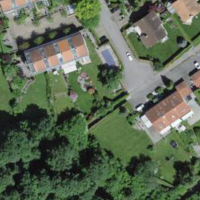
EUNIS habitat code: 55
Species observed at this site:
Campanula persicifolia